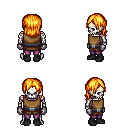
a pixel art fantasy rpg character, male body template, skeleton, leather chest armor, magenta pants, light blonde long bangs hairstyle, metal gloves, black shoes, four views (front, back, left, right), 2x2 character sprite sheet, small pixel art, hard edges, no anti-aliasing